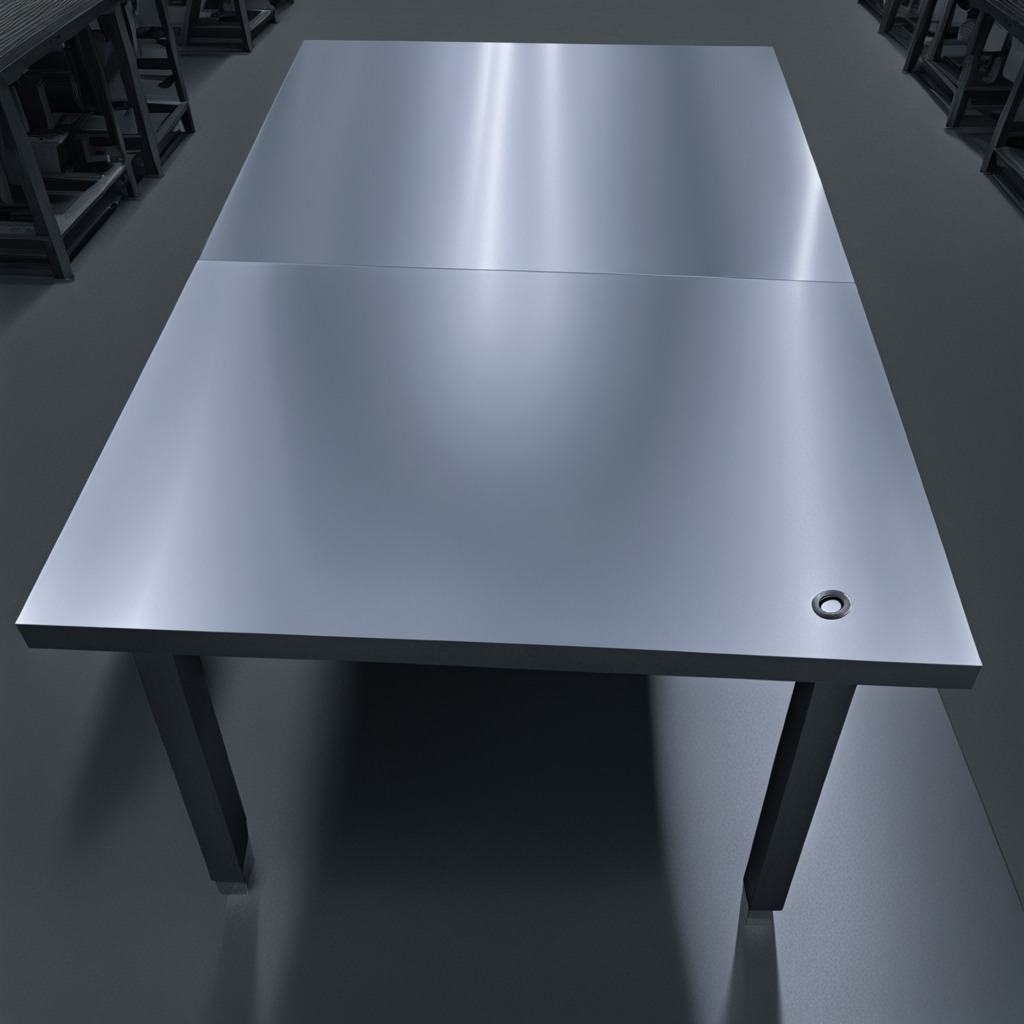
A flat metal washer is lying on a clean empty table in a basement in the evening soft directional lighting on the tabletop realistic grain studio-quality clarity centered framing